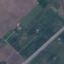
Land use / land cover: Highway